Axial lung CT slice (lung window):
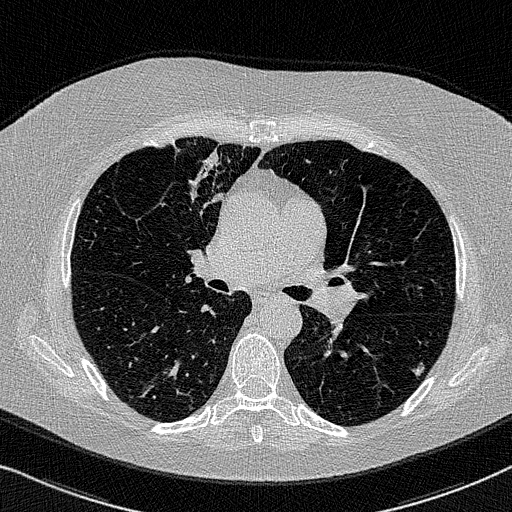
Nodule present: yes
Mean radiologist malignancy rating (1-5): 3.5